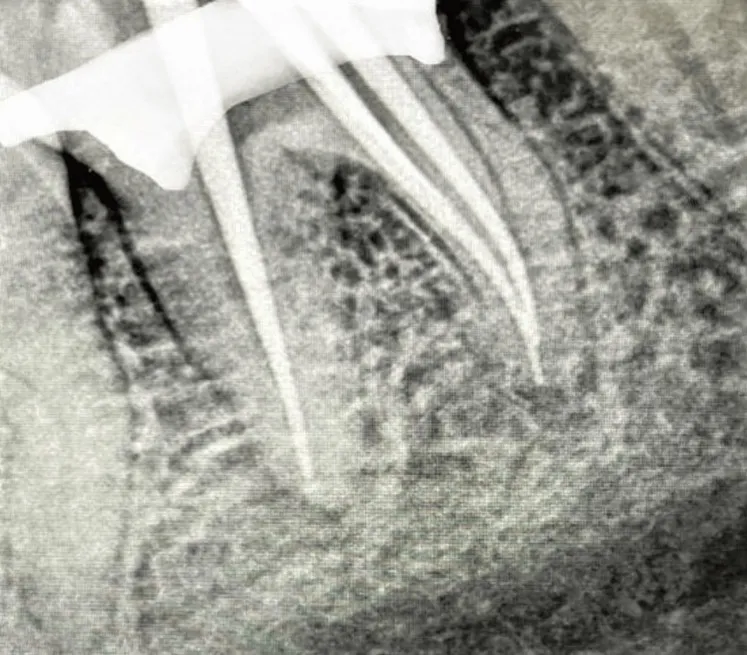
Mastercone fit assessment done with gutta-percha cones of size 6% taper (Dentsply Sirona) in the mandibular molar.
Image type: radiology (x_ray)